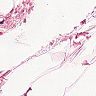
Metastatic tissue present: no